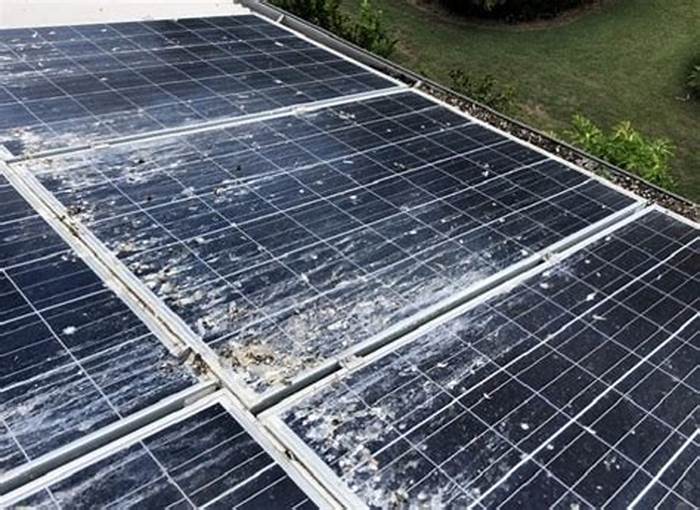
Label: Bird-drop